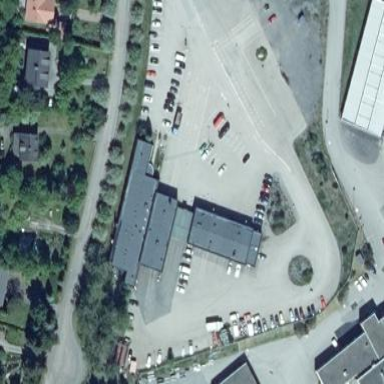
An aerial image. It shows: Commercial building.